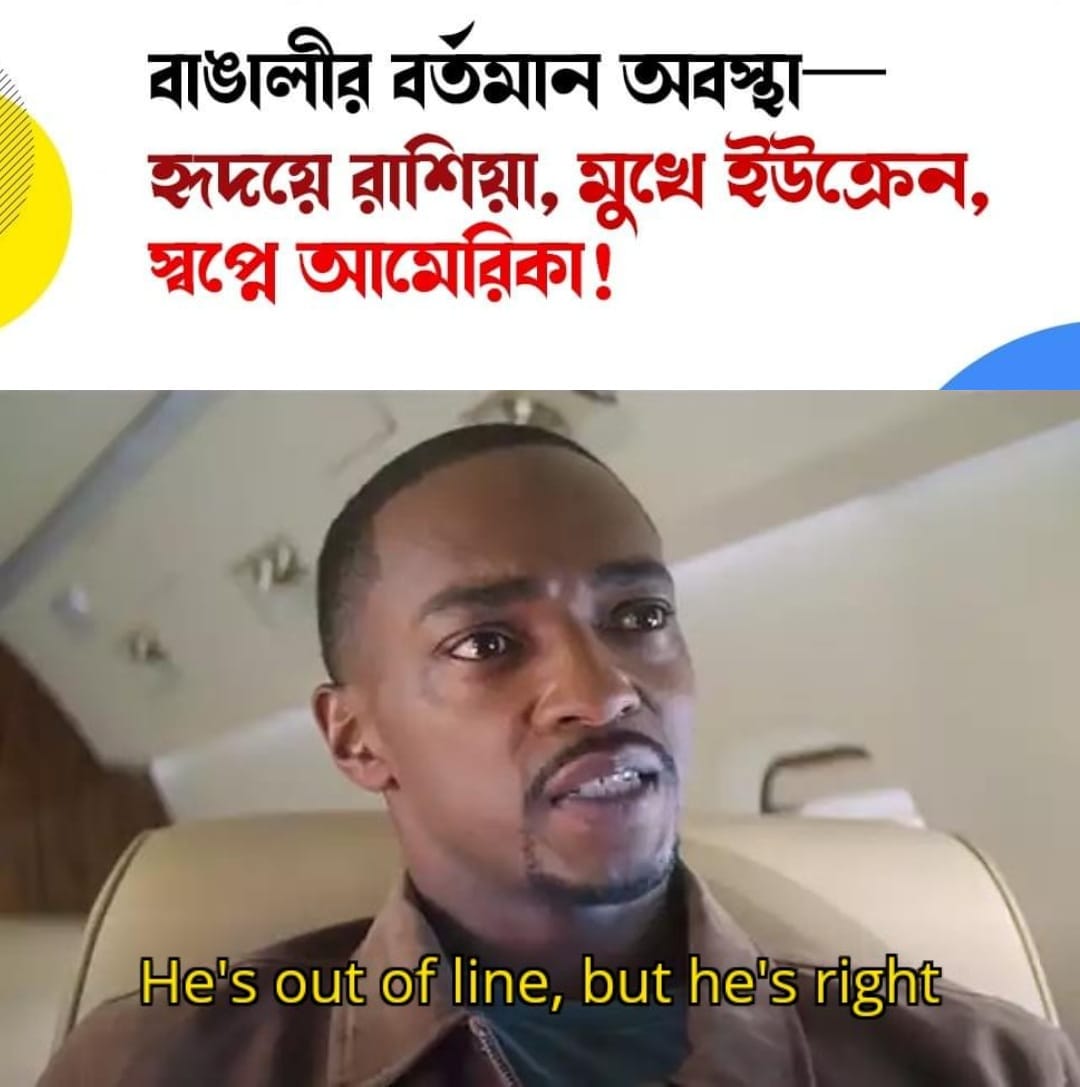
Caption: বাঙ্গালীর বর্তমান অবস্থা -  হৃদয়ে রাশিয়া, মুখে ইউক্রেন , স্বপ্নে আমেরিকা !   He's out of line, but he's right
Label: non-hate